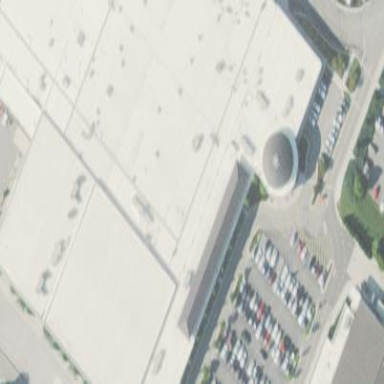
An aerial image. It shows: Fitness center building.